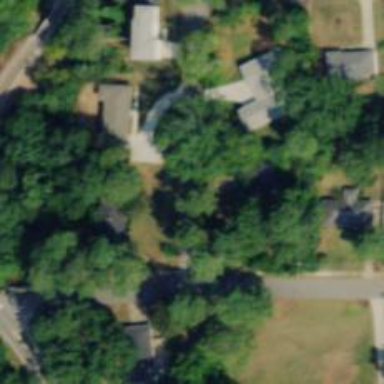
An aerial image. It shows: Residential road.